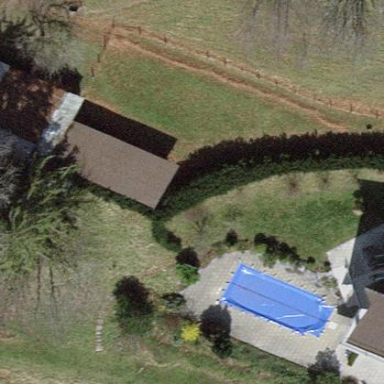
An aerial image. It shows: Shed.